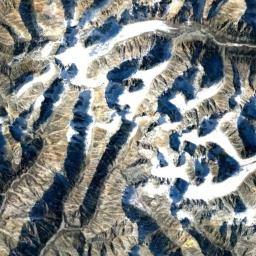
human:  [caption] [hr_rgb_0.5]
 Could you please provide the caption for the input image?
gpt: The snowberg is partly covered with snow and ice and lots of knife-edge ridges remain at the top of the snowberg .

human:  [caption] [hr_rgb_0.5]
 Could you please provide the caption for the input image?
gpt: The snow berg is consist of bare land and white snow .

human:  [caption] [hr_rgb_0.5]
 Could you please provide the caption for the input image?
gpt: There is snow on the part of the snowberg .

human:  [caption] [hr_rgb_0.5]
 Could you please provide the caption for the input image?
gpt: Only the peaks of the snow-capped mountains are covered with snow .

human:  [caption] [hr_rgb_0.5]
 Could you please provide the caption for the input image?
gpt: There are some ridges on the snowberg .